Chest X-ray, PA view. Patient: 51 years old, sex F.
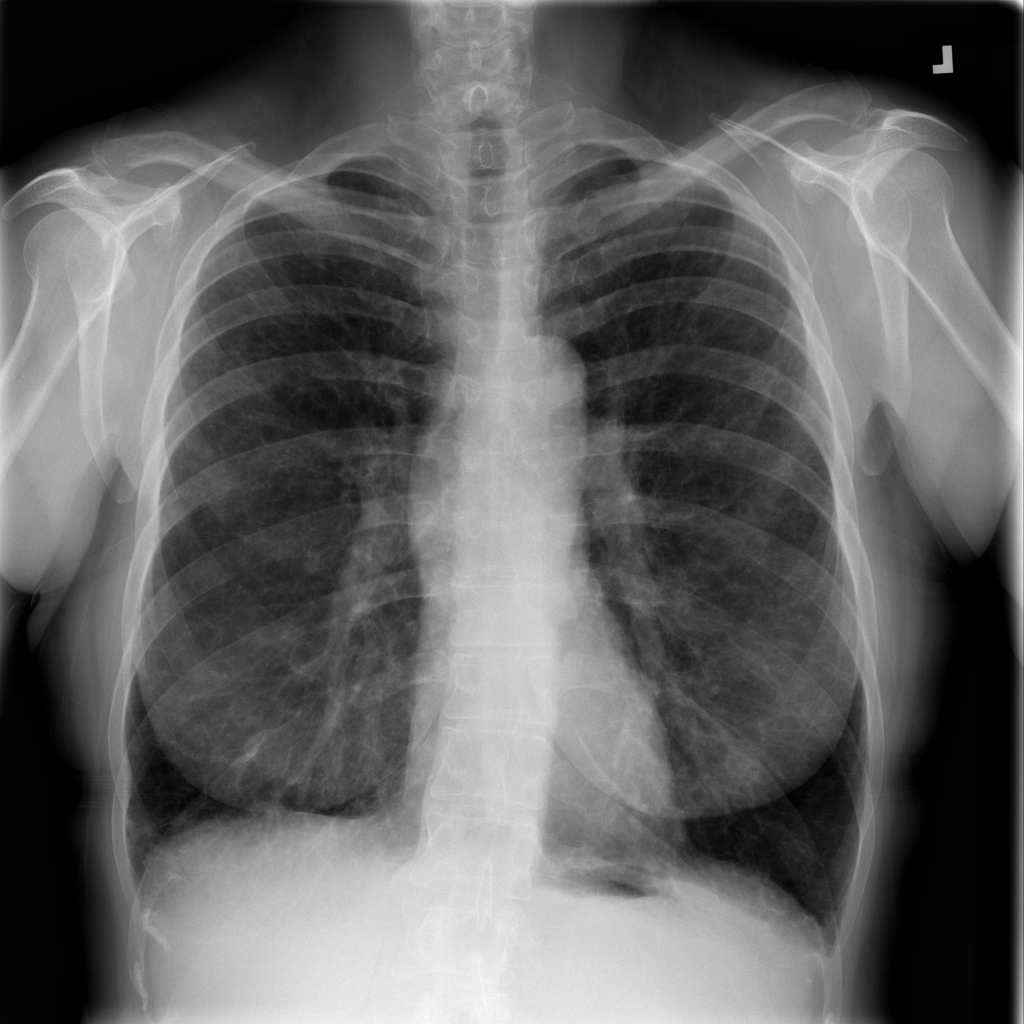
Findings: No Finding